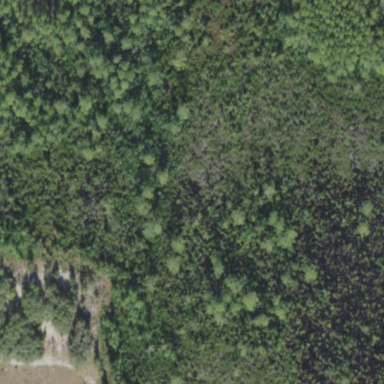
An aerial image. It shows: Beautiful woodland area.